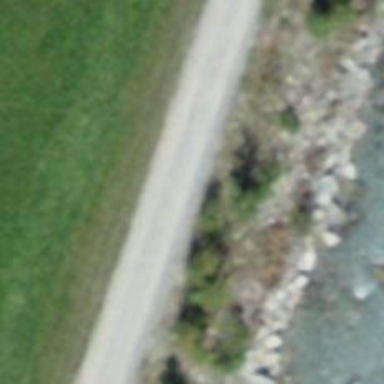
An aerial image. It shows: Unpaved track with grade2 surface. It is groomed for classic hiking.